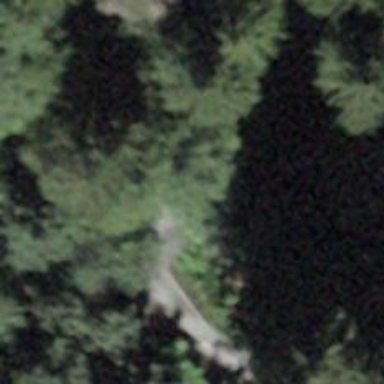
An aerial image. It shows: Culvert tunnel.